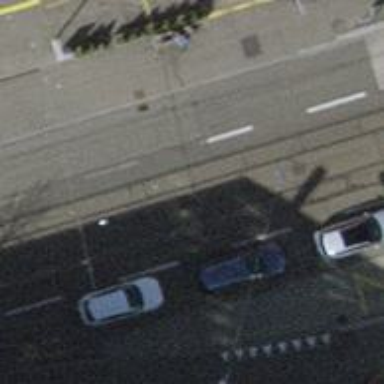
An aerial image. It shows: Tram level crossing on railway.